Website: crate-barrel
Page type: cart
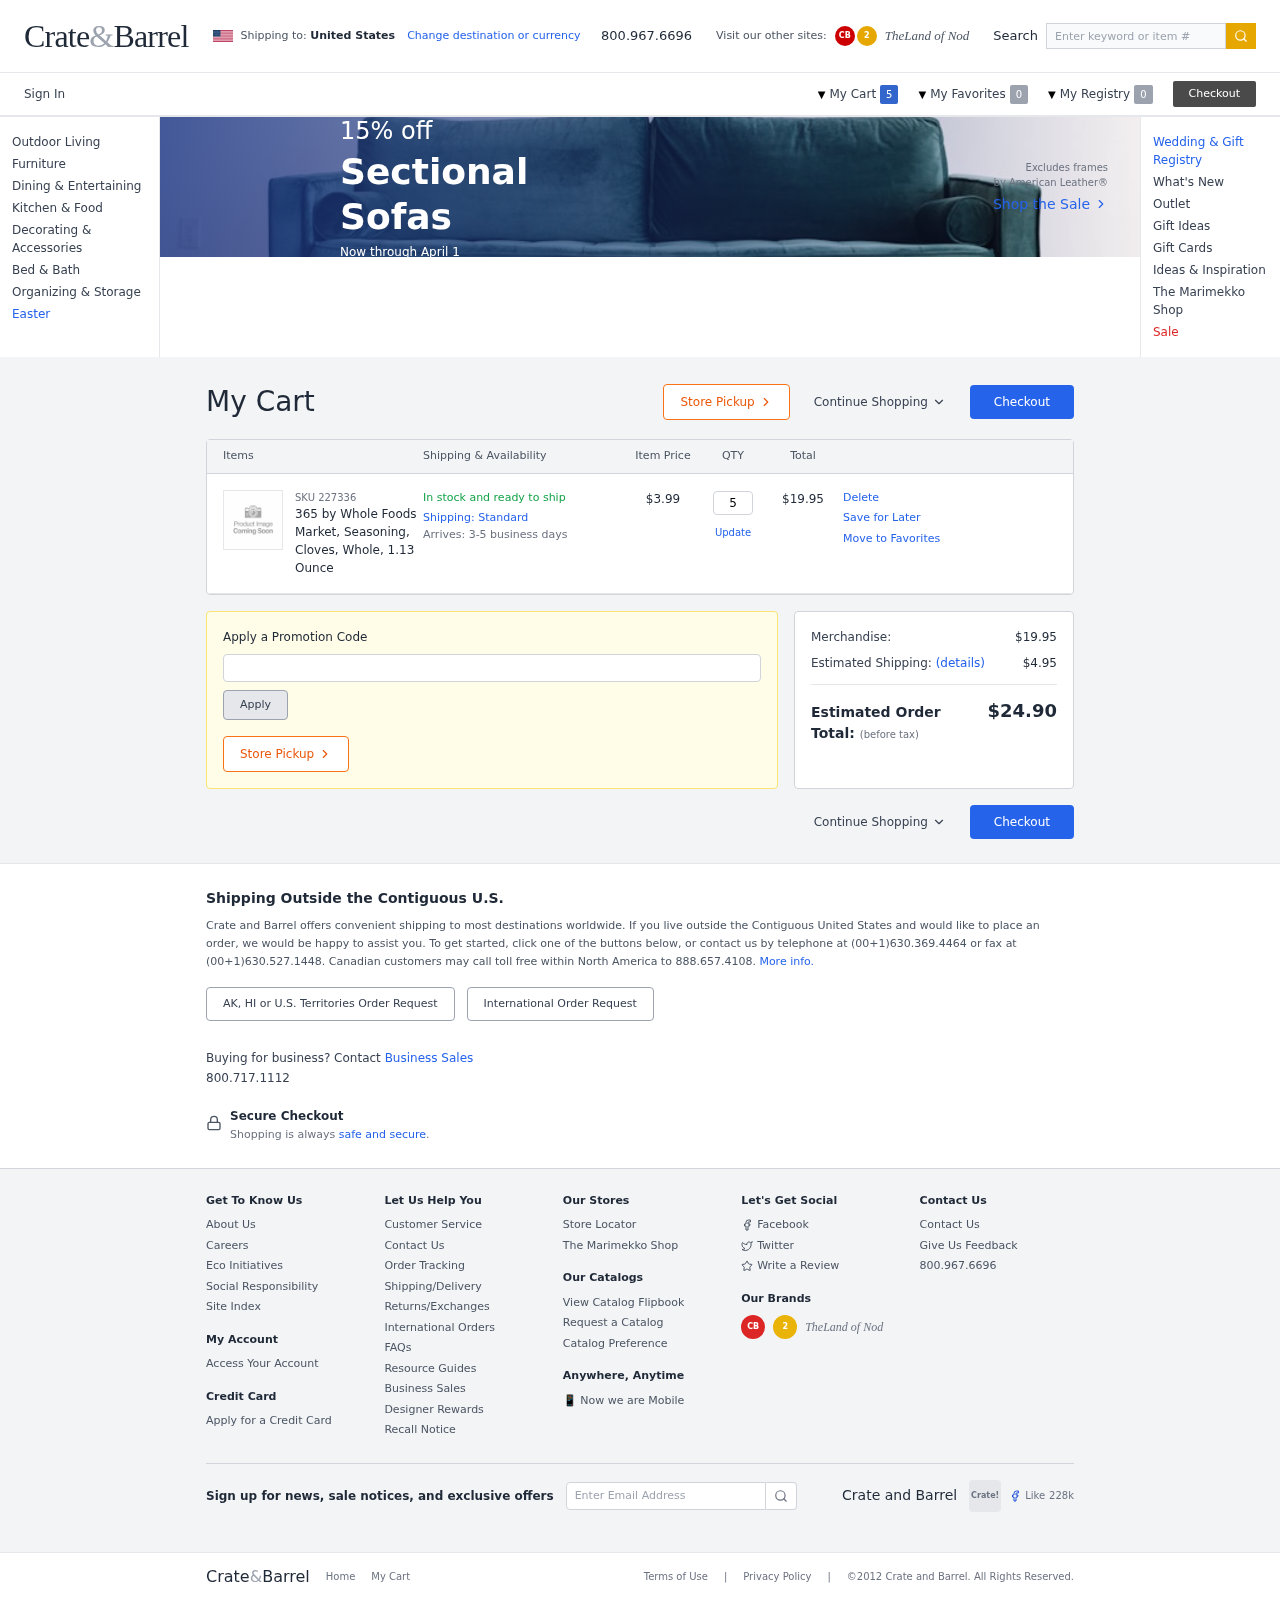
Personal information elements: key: PII_PROMO_CODE
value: WINTER14
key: PII_COUNTRY
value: United States
Product elements: key: PRODUCT1_NAME
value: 365 by Whole Foods Market, Seasoning, Cloves, Whole, 1.13 Ounce
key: PRODUCT1_PRICE
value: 3.99
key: PRODUCT1_QUANTITY
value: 5
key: PRODUCT1_SKU
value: SKU 227336
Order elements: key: ORDER_NUM_ITEMS
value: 5
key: ORDER_ITEM_TOTAL
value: $19.95
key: ORDER_SUBTOTAL
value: $19.95
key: ORDER_SHIPPING_COST
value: $4.95
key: ORDER_TOTAL
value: $24.90
Search elements: key: HEADER_SEARCH
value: Enter keyword or item #